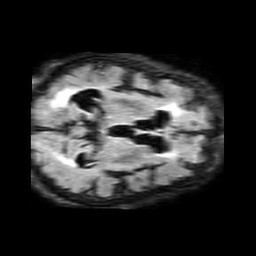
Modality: FLAIR
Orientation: axial
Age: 85
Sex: female
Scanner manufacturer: philips
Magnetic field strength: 3 T
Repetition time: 11 s
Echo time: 0.12 s